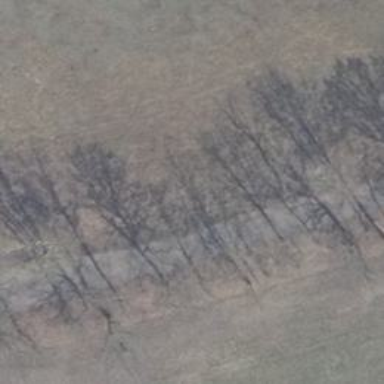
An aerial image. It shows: Row of trees in natural setting.